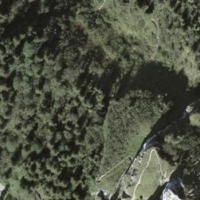
EUNIS habitat code: 43
Species observed at this site:
Geum rivale